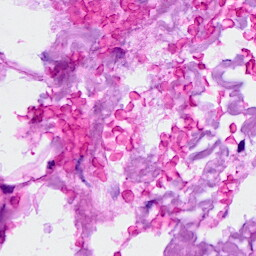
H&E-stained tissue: Breast